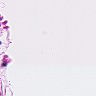
Metastatic tissue present: no